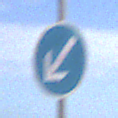
Verkehrszeichen: VorgeschriebeneVorbeifahrtLinks
Umgebung: Outdoor, Nature
Tageszeit: Midday
Wetter: PartlyCloudy
Licht: Natural
Jahreszeit: NotSpecified
Kontrast: MediumContrast